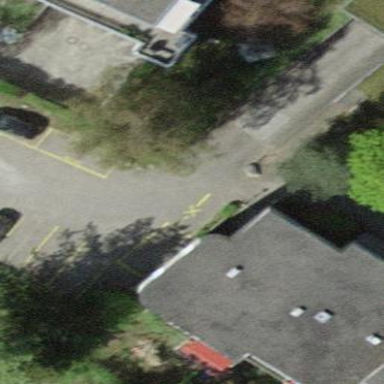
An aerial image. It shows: Residential building.